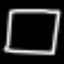
Label: square